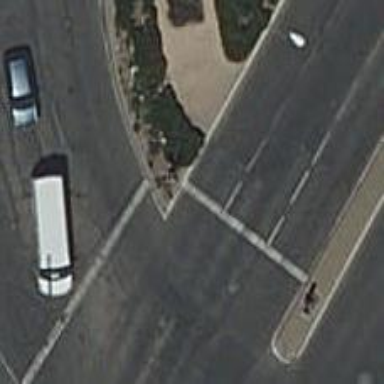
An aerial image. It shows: Road with traffic signals.